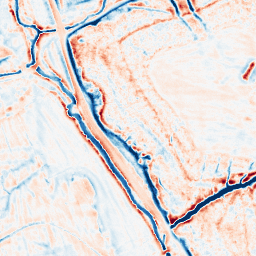
Category: edge_preserving
Decomposition family: bilateral
Decomposition parameters: d: 15
sigma_color: 100
sigma_space: 75
Upsampling method: sinc_blackman
Upsampling parameters: scale: 2
kernel_size: 8
Upsampling scale: 2